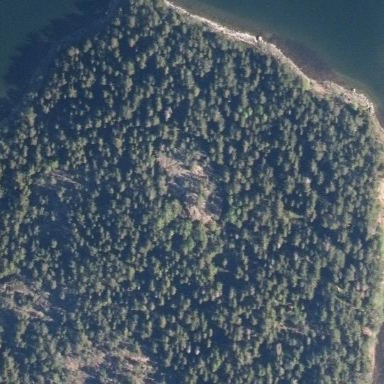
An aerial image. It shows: Landscape dominated by bare rock.